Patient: sex M, age 42
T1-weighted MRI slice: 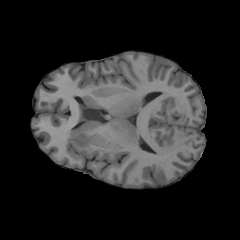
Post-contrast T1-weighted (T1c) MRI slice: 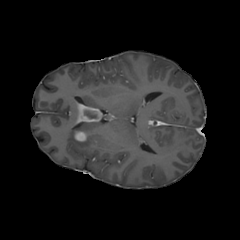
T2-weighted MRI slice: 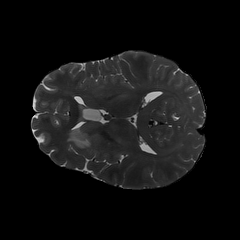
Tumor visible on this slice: yes
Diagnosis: Glioblastoma, IDH-wildtype
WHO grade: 4